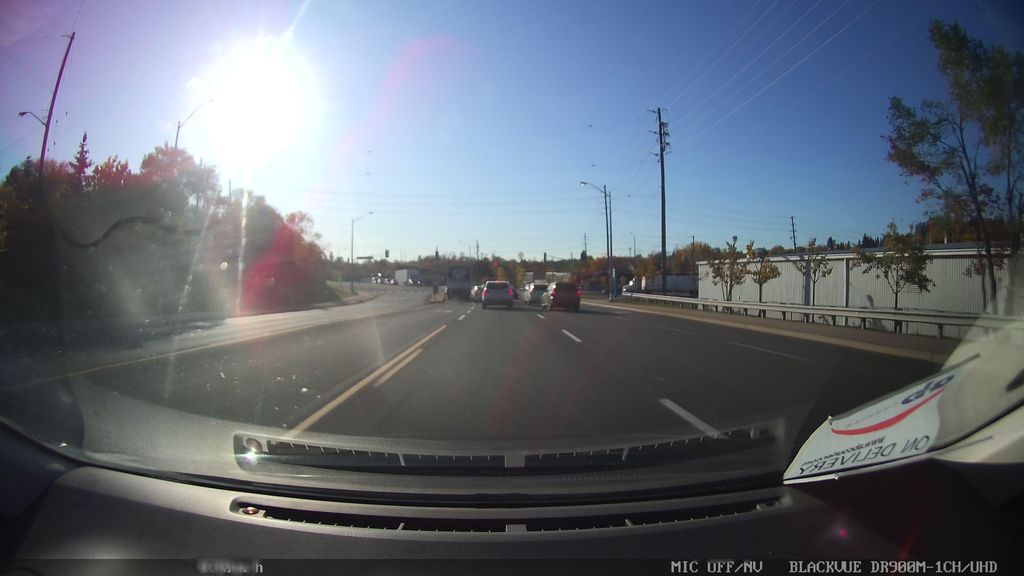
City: toronto